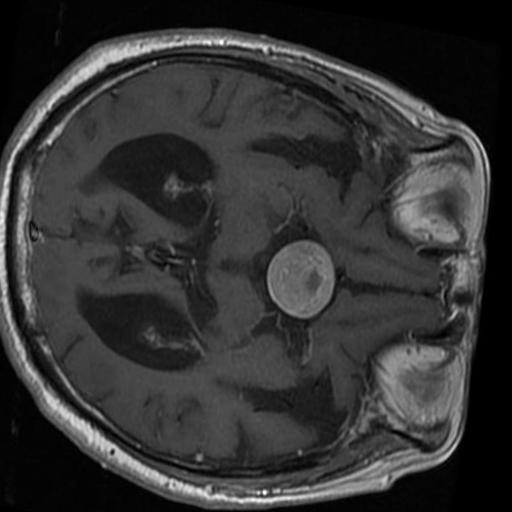
Label: brain_tumor